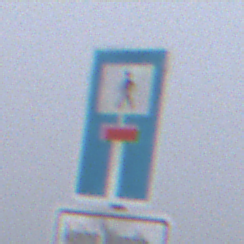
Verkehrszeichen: SackgasseFussgaengerDurchlaessig
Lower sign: HinweisGeaenderteVorfahrtVerkehrsfuehrungVerkehrsregelung3
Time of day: MorningAfternoon
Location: Outdoor (RoadRail)
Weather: Overcast
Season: NotSpecified
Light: Natural